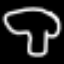
Label: mushroom